Field crop: tomato
Growth stage: 1
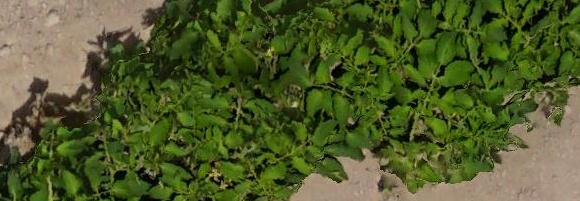
Species: tomato